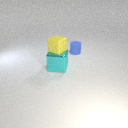
small blue rubber cylinder to the right of large cyan metal cube